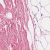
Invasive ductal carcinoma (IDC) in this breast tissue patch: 0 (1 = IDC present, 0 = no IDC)